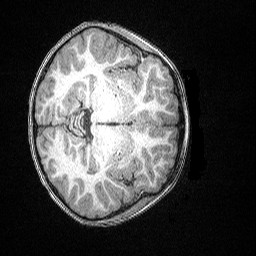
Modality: T1w
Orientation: axial
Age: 83
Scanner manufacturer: siemens
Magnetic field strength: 3 T
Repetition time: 2.5 s
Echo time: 0.00347 s